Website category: movie
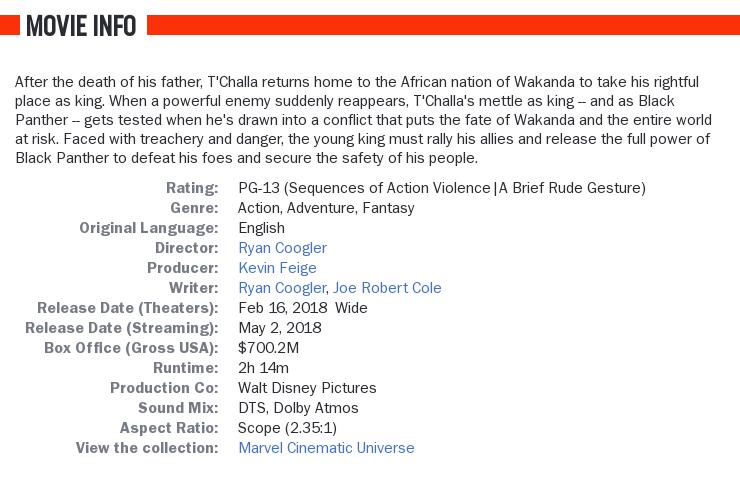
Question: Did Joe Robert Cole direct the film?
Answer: no

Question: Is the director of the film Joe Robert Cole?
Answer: no

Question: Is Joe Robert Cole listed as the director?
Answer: no

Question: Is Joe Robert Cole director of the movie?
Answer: no

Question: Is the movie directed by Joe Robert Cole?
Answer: no

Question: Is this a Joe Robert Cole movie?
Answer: no

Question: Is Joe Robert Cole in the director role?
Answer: no

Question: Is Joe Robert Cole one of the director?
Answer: no

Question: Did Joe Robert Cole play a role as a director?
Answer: no